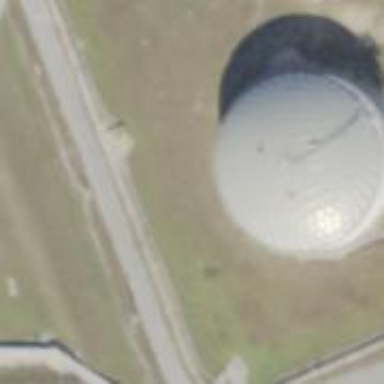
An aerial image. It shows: Building with storage tank.